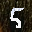
Label: 5